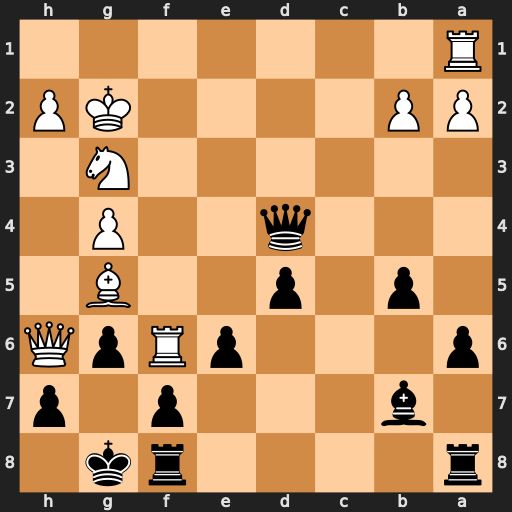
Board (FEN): r4rk1/1b3p1p/p3pRpQ/1p1p2B1/3q2P1/6N1/PP4KP/R7
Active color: b
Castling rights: -
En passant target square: -
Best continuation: Qxb2+ Kh3 Qxa1 Rf1 Qg7 Qxg7+ Kxg7 Bf6+ Kg8